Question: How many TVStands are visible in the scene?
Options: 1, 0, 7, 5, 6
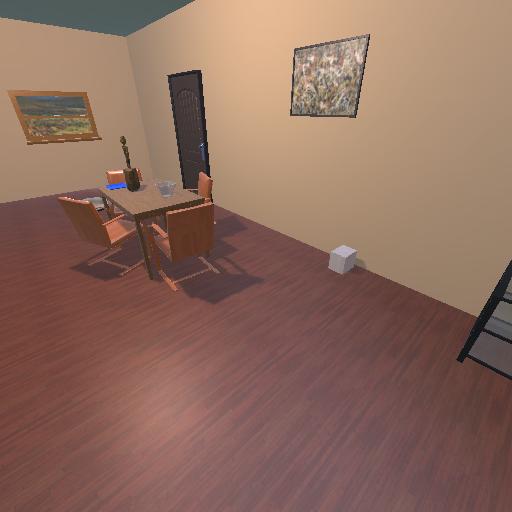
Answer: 1